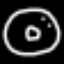
Label: donut